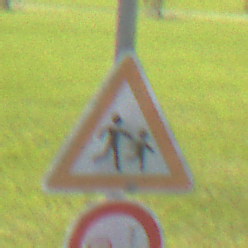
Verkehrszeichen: KinderLinks
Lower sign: VerbotUeberholenEinspurigeFahrzeuge
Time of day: MorningAfternoon
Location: Outdoor (Suburban)
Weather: PartlyCloudy
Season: NotSpecified
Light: Natural